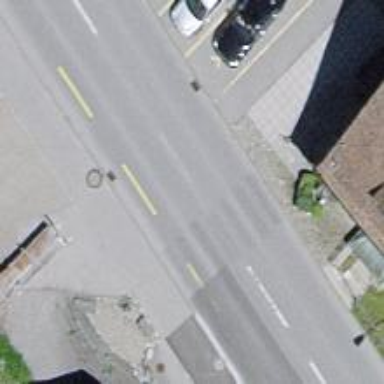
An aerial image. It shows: Secondary road with asphalt surface. It has designated cycle lane on the left side.